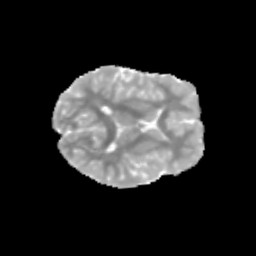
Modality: MD
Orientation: axial
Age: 11
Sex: female
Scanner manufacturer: siemens
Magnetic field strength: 3 T
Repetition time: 3.8 s
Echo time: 0.07 s